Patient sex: M
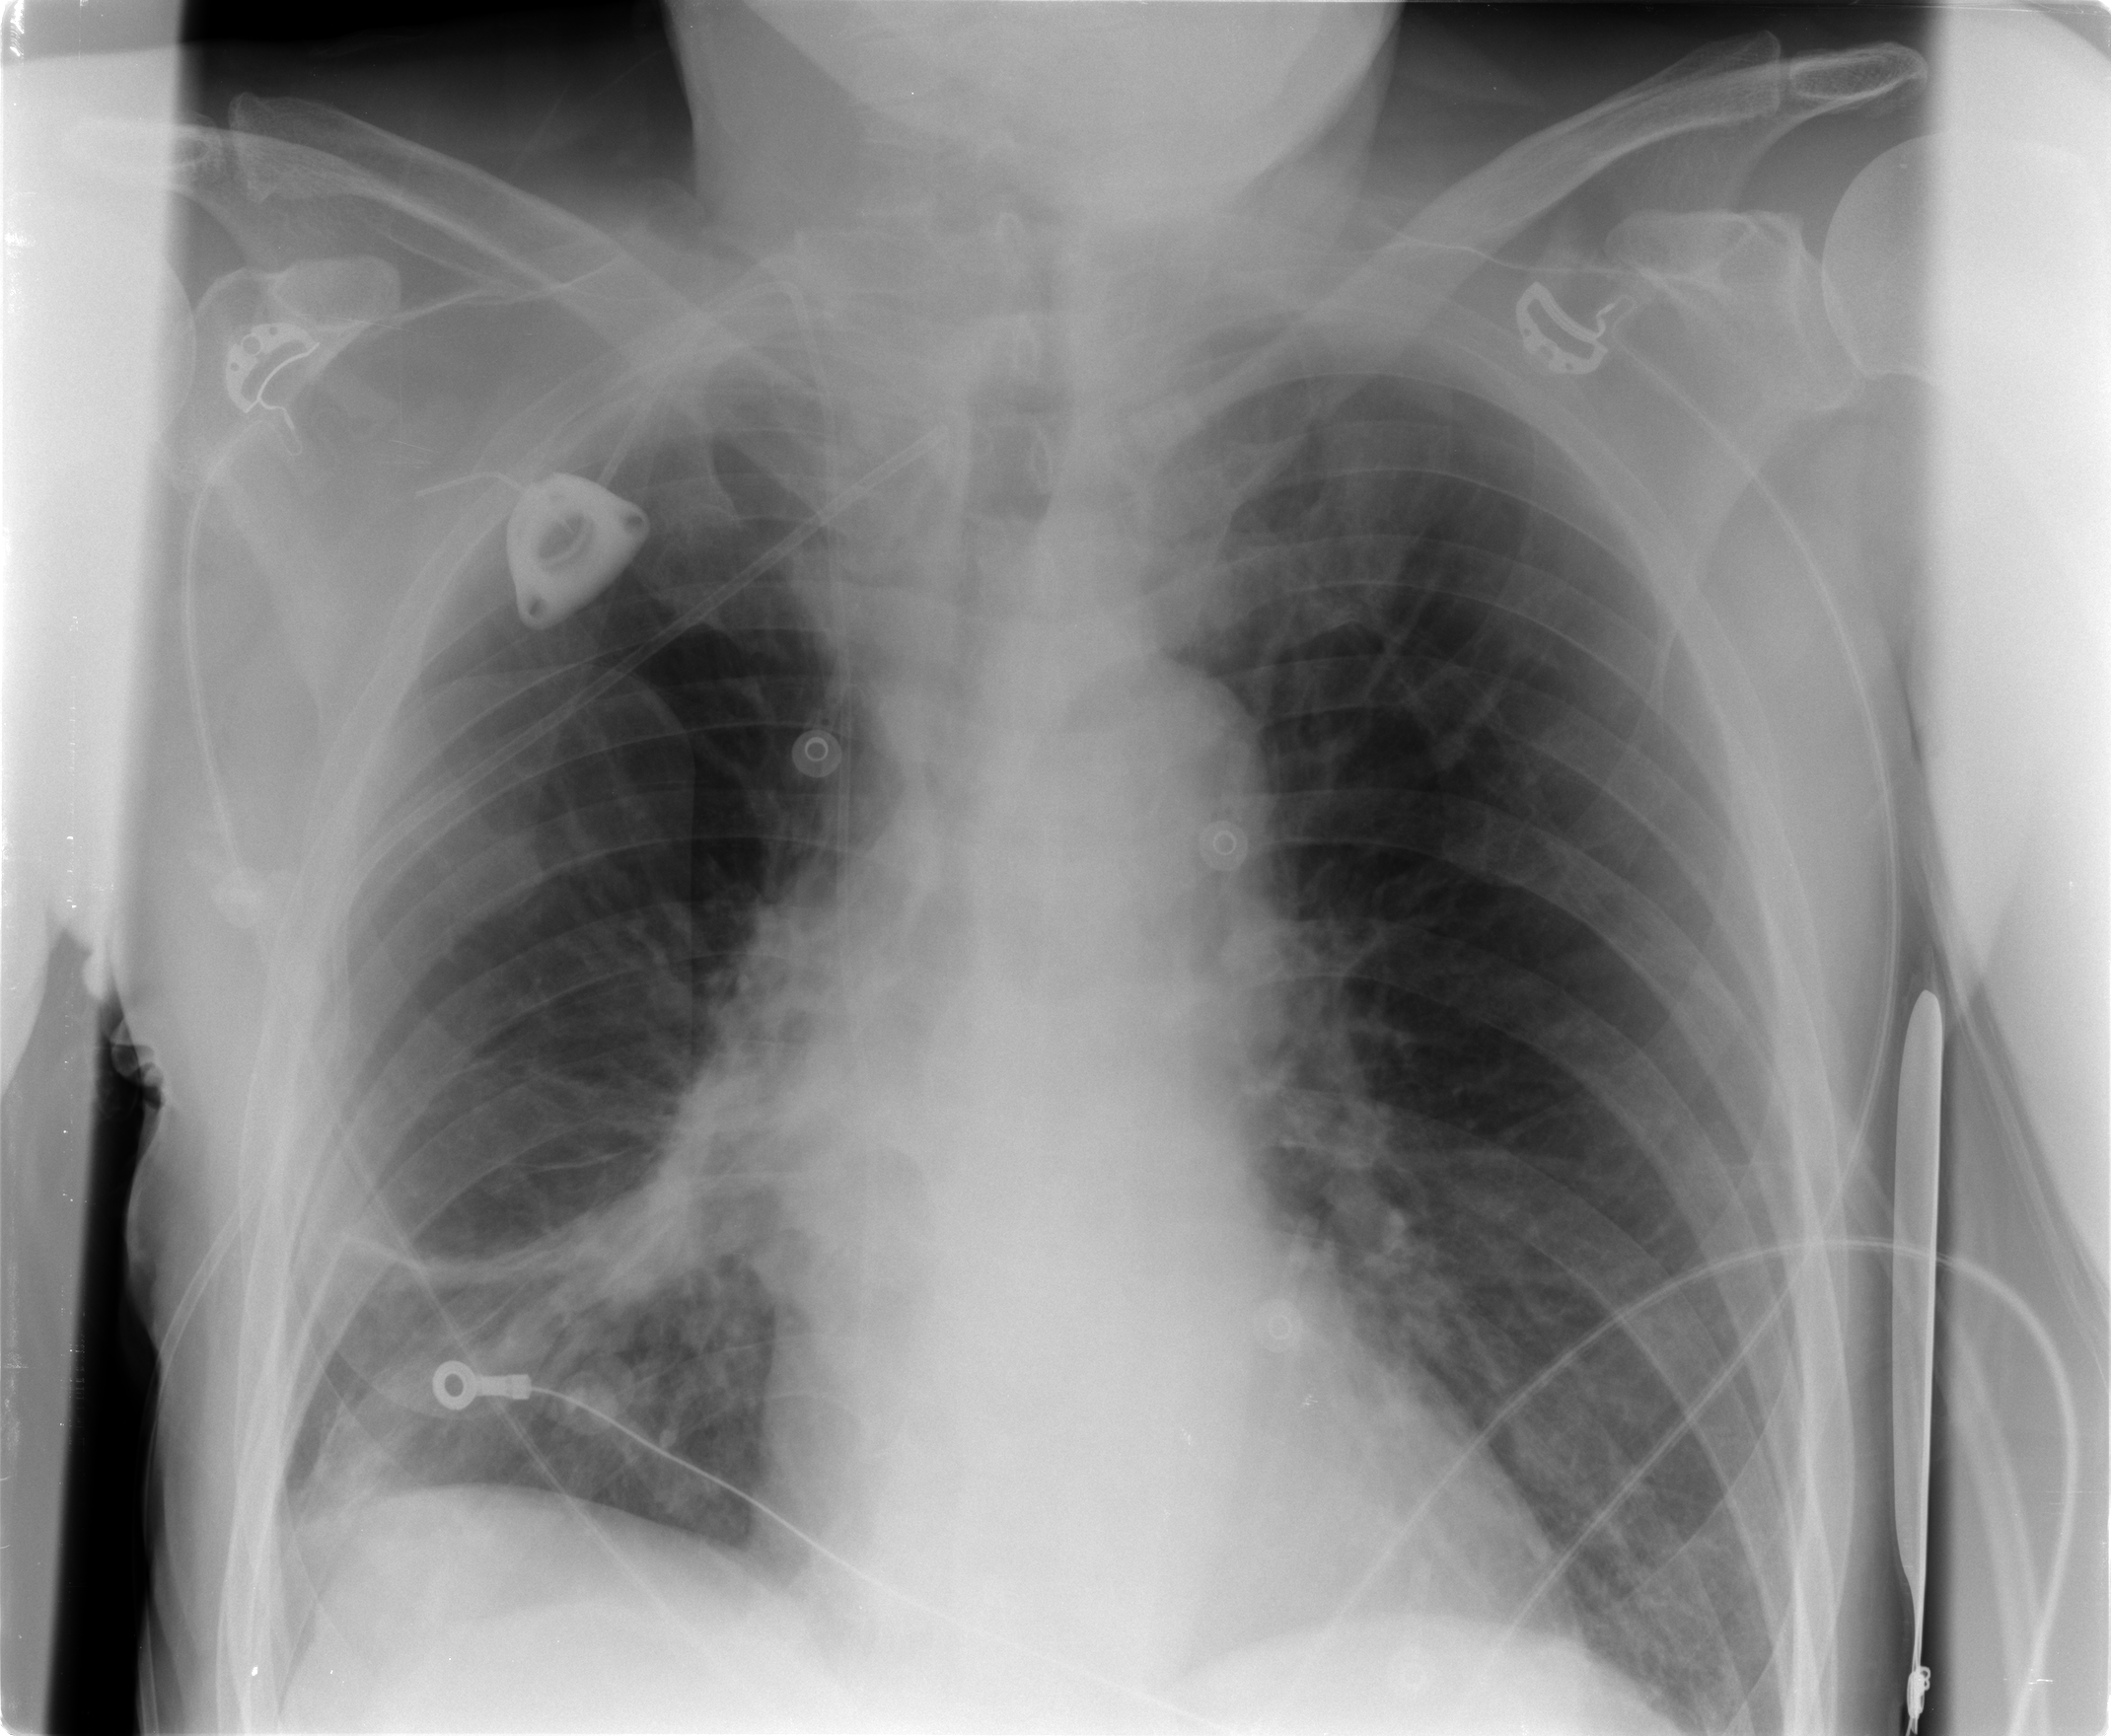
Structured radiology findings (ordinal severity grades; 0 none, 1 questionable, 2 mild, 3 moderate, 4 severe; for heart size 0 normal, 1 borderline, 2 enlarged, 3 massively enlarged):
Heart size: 0
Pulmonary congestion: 0
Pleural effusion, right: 0
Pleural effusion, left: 0
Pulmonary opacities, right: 0
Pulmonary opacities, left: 0
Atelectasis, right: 2
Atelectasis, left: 1